Brain MRI, t1w sequence, axial 2D slice.
Patient: age 30, sex M, weight 95 kg, height 1.95 m
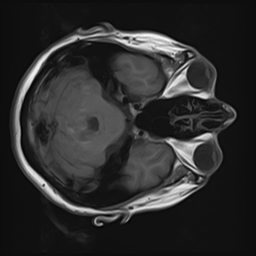